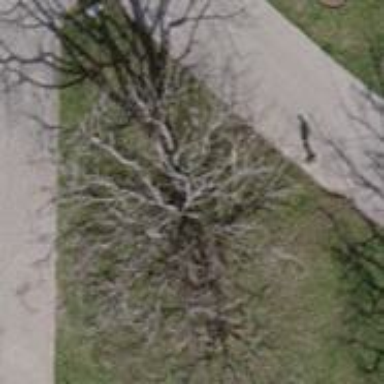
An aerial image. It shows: Urban tree adds touch of nature to the surroundings.